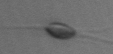
Label: Chrysochromulina